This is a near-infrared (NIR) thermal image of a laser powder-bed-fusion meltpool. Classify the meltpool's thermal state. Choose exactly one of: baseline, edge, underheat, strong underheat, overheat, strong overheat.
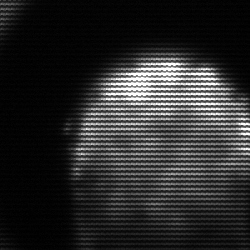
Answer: edge